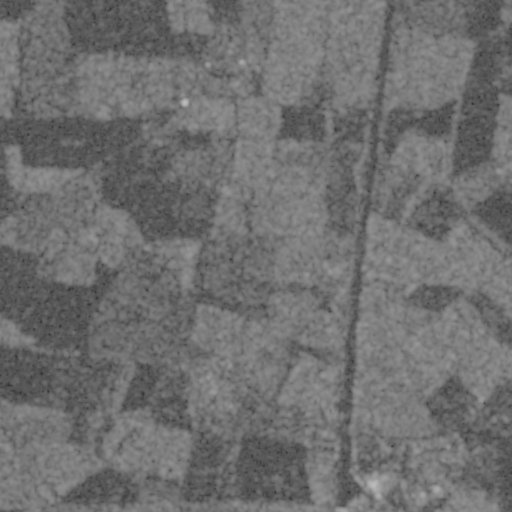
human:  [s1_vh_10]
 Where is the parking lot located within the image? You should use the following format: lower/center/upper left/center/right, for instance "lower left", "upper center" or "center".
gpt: The parking lot is located in the lower center of the image.
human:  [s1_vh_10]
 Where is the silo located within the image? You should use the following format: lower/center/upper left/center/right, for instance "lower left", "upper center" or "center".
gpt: The silo is located in the lower right of the image.
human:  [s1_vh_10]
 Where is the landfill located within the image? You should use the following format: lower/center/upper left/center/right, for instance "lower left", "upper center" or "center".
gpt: There is no landfill in the image.

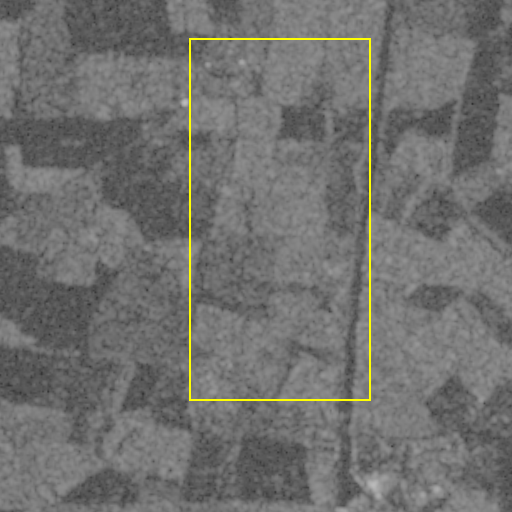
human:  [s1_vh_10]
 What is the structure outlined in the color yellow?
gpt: The structure outlined in yellow is a crop field.
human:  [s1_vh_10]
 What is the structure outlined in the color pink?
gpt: There is no pink outline.